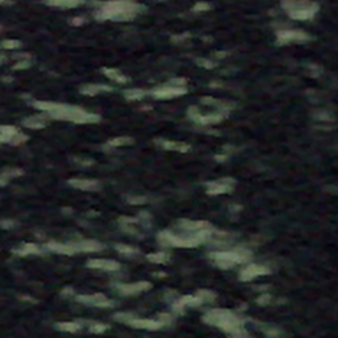
Label: other